\textbf{变式 3-4. 如图 1，在等腰梯形 $ABCD$ 中，$AB//CD, AD=CD=CB=\frac{1}{2}AB=2$，将 $\triangle ACD$ 沿 $AC$ 折起，使得点 $D$ 落在点 $P$ 的位置，得到三棱锥 $P-ABC$，如图 2 所示. 则当二面角 $P-AC-B$ 的平面角的大小为 $\frac{\pi}{3}$ 时，三棱锥 $P-ABC$ 的外接球的表面积为（ ）}

\begin{enumerate}
    \item[A. ] $7\pi$
    \item[B. ] $14\pi$
    \item[C. ] $21\pi$
    \item[D. ] $28\pi$
\end{enumerate}
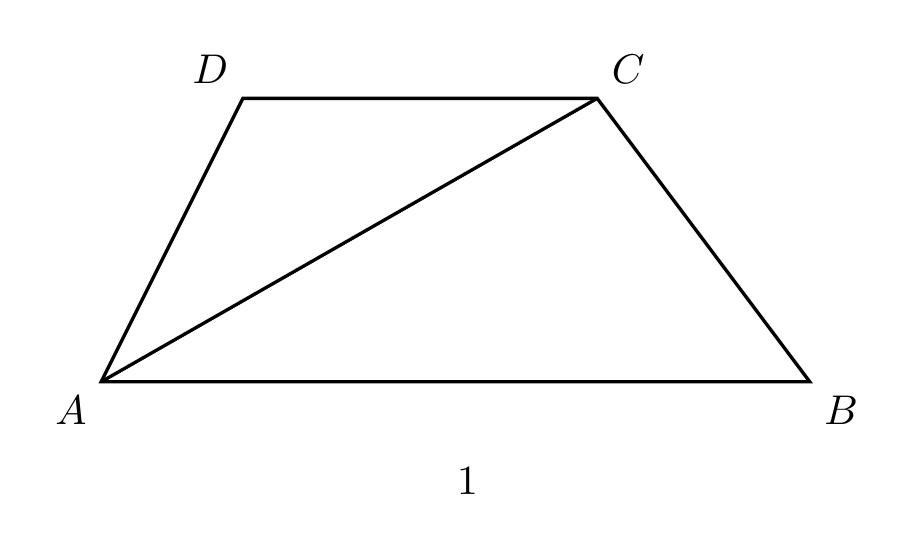
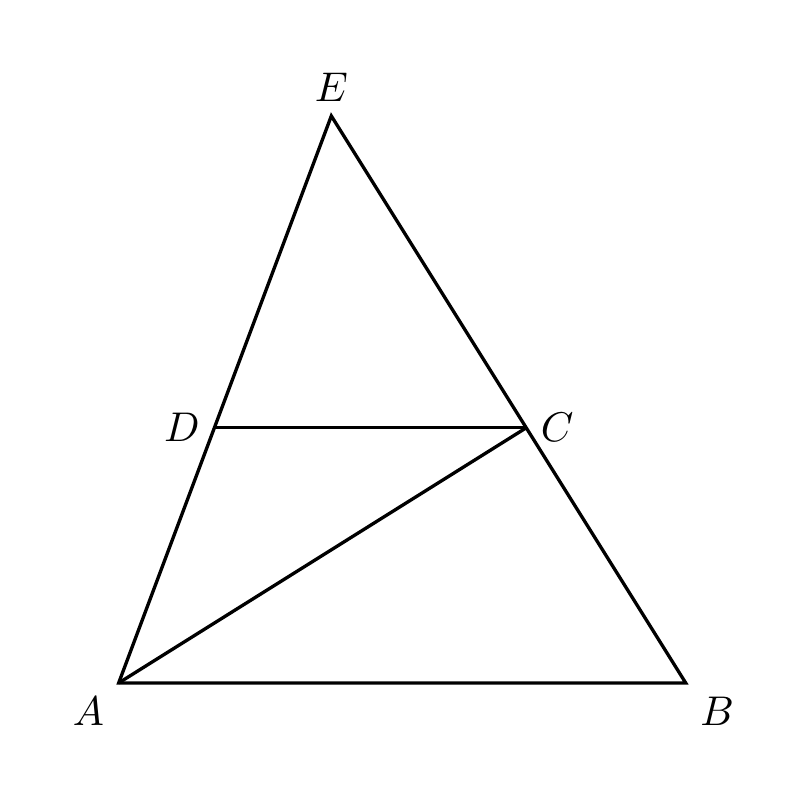
【解答】
\noindent \textbf{【答案】} D

\vspace{1em}

\noindent \textbf{【分析】} 根据题意，易得 $\angle ADC = 120^{\circ}$，过 $P$ 作 $PF \perp AC$ 交 $AC$ 于 $F$，则 $F$ 为 $AC$ 的中点，过 $F$ 作 $FG//BC$ 交 $AB$ 于 $G$，则 $\angle PFG$ 为二面角 $P-AC-B$ 的平面角，求得 $\triangle ACP$ 的外接圆半径，过 $\triangle ACP$ 的外接圆的圆心 $O_1$ 作平面 $ACP$ 的垂线，过 $\triangle ABC$ 的外心 $G$ 作平面 $ABC$ 的垂线，两条垂线的交点即为球心 $O$，利用勾股定理求得三棱锥 $P-ABC$ 外接球的半径得解。

\vspace{1em}

\noindent \textbf{【详解】} 在图 1 中，延长 $AD$、$BC$ 交于点 $E$，如图所示：

因为 $CD//AB$，且 $CD = \frac{1}{2}AB$，所以 $\frac{DE}{AE} = \frac{CE}{BE} = \frac{CD}{AB} = \frac{1}{2}$，
即 $DE = \frac{1}{2}AE, CE = \frac{1}{2}BE$，所以 $AE = 2AD = 4, BE = 2BC = 4$，
所以 $\triangle ABE$ 是边长为 4 的等边三角形，
所以 $D$、$C$ 分别为 $AE$、$BE$ 的中点，所以 $BC \perp AC$，
所以 $AC = \sqrt{AB^2 - BC^2} = \sqrt{4^2 - 2^2} = 2\sqrt{3}$，
易知 $\angle ADC = 120^{\circ}$。
过 $P$ 作 $PF \perp AC$ 交 $AC$ 于 $F$，则 $F$ 为 $AC$ 的中点，
过 $F$ 作 $FG//BC$ 交 $AB$ 于 $G$，则 $\angle PFG$ 为二面角 $P-AC-B$ 的平面角。

所以 $\angle PFG = \frac{\pi}{3}$。
记 $O$ 为外接球球心，半径为 $R$，$\triangle ACP$ 的外接圆半径 $r = \frac{AC}{2\sin\frac{2\pi}{3}} = 2$，过 $\triangle ACP$ 的外接圆的圆心 $O_1$ 作平面 $ACP$ 的垂线，
过 $\triangle ABC$ 的外心 $G$ 作平面 $ABC$ 的垂线，两条垂线的交点即为球心 $O$，其截面如下：

则 $OG = FG \times \tan\frac{\pi}{3} = \sqrt{3}$，所以 $R^2 = OG^2 + GB^2 = 7$，
所以球 $O$ 的表面积为 $S = 4\pi R^2 = 28\pi$。

\noindent 故选：D。

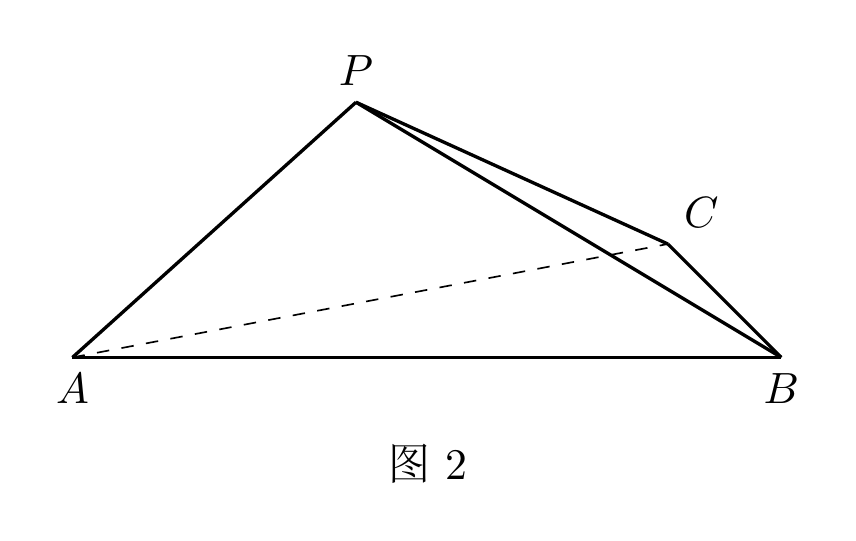
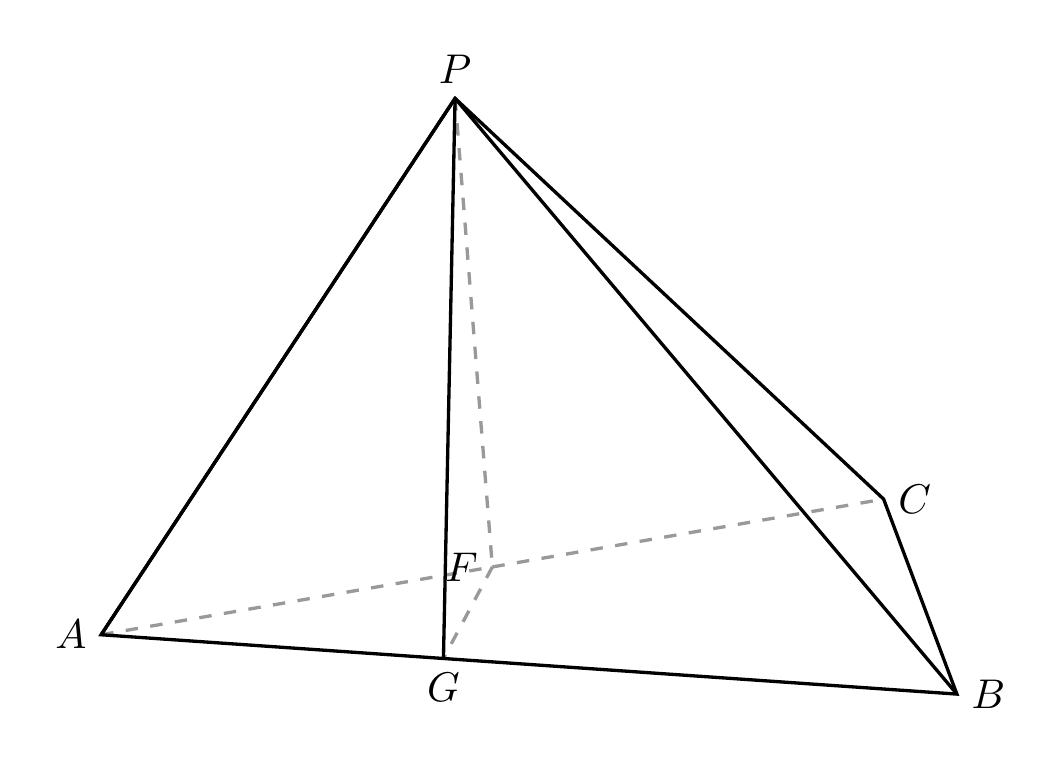
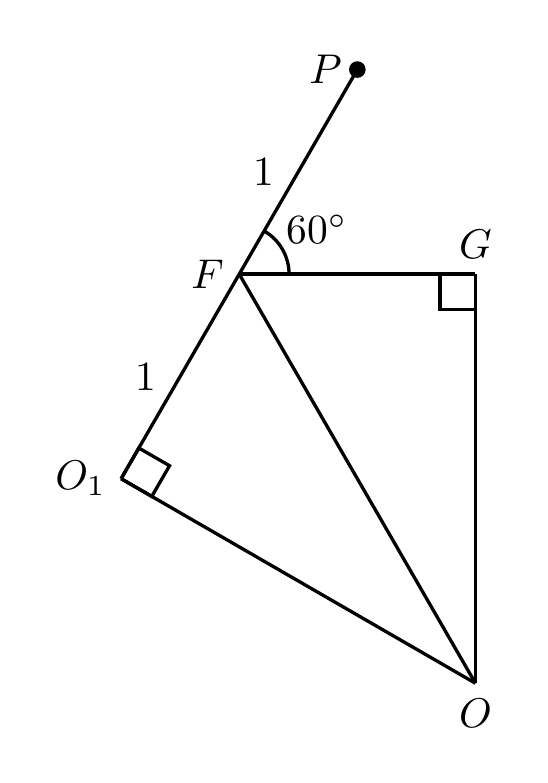